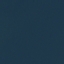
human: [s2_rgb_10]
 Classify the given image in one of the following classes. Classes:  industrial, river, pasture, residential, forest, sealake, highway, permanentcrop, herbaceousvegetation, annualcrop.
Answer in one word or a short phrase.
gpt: SeaLake